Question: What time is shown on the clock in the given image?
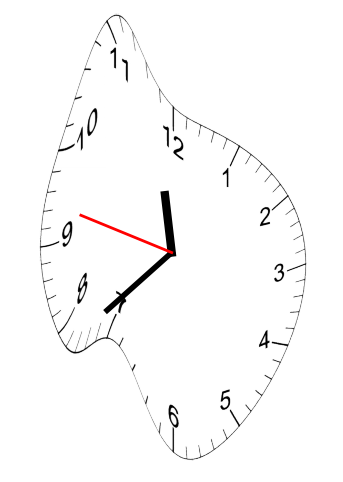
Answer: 11:37:47